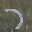
Label: 7